Field crop: maize
Growth stage: 1
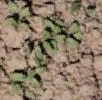
Species: convolvulus